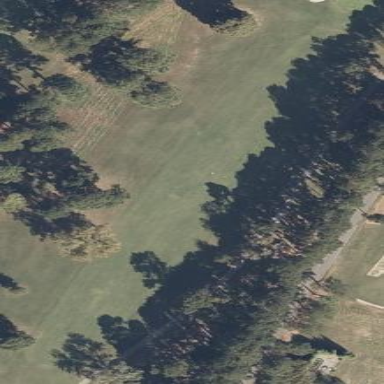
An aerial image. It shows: Grassy area designated as golf fairway.